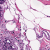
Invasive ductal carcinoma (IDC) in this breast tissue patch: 1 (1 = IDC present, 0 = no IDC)